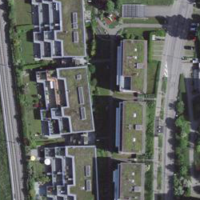
EUNIS habitat code: 54
Species observed at this site:
Cardamine pratensis
Lasiocampa quercus